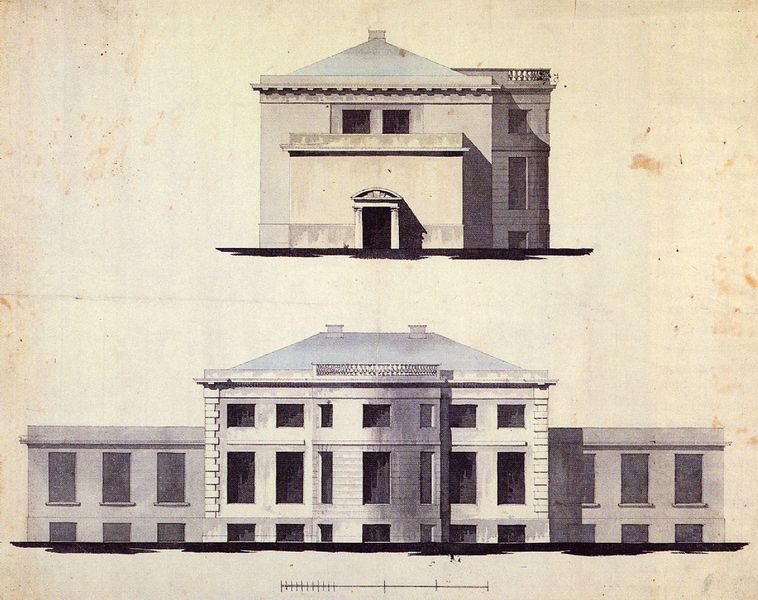
Titel: Zeichnung des Landhauses Cesar Godeffroy
Künstler: Christian Frederik Hansen
Schlagwörter: schatten, fenster, skizze, terasse, tür, zeichnung, dach, gebäude, haus, architektur, steine, front, kamin, schornstein, balkon, terrasse, ansicht, fassade, türen, schornsteine, grafik, geländer, tor, eingang, fugen, entwurf, vorderseite, portal, sims, gesims, risalit, etagen, plan, aufriss, maßstab, außenansicht, rustiziert, eckrustika, planung, frot